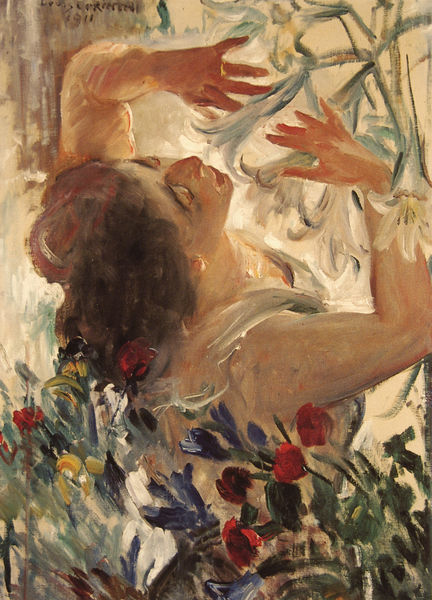
Titel: Frau mit Lilien im Treibhaus
Künstler: Lovis Corinth
Standort: Gorlice (Polen)
Institution: Muzeum Regionalne
Schlagwörter: blau, blätter, gemälde, hand, haut, kopf, körper, nackt, weiß, aquarell, gelb, grün, impressionismus, mädchen, ausschnitt, bewegung, blume, blumen, braun, bunt, finger, frankreich, frau, frisur, haar, kleid, licht, nase, renoir, rücken, skizze, vordergrund, zeichnung, blüte, blüten, dame, gras, rose, rosen, rot, beige, malerei, tanz, jung, wand, arme, augen, gesicht, inkarnat, hände, portrait, porträt, öl, pastos, sonne, haare, pflanzen, lippen, locken, schulter, garten, farbig, magd, sommer, leidenschaft, liebe, lasziv, perspektive, haltung, warm, farben, farbe, tulpen, duktus, weib, impressionistisch, monet, jaune, yeux, floral, junge frau, erotik, freude, impression, tulpe, fleisch, corinth, links, strahlen, schönheit, mohn, leinwand, gestik, pinsel, lilie, pinselduktus, pinselstrich, flecken, duft, beugen, iris, freiheit, riechen, geruch, ekstase, hingabe, erhoben, rouge, sinnlich, atmosphäre, nelken, femme, gegenlicht, lilien, fleurs, lumière, strahlend, genuss, cheveux, peau, fleur, neigung, lasur, verzückung, sinn, chevelure, couleurs, narzissen, visage, handlung, sinnlichkeit, häde, extase, fleischig, danse, fauve, mains, tête, kleis, moon, sensualité, sinne, duften, erhobene hände, fermé, aroma, benebelt, geruchssinn, riecht, ivresse, lys, 1911, schweärmen, finger gespreitzt, ärmelloses kleid, contre-jour, penchée, parfum, haar3e, ivre, coquelicot, bleuet, junge dirne, junges ding, weisse vlüten, große blüten, odeur, en arrière